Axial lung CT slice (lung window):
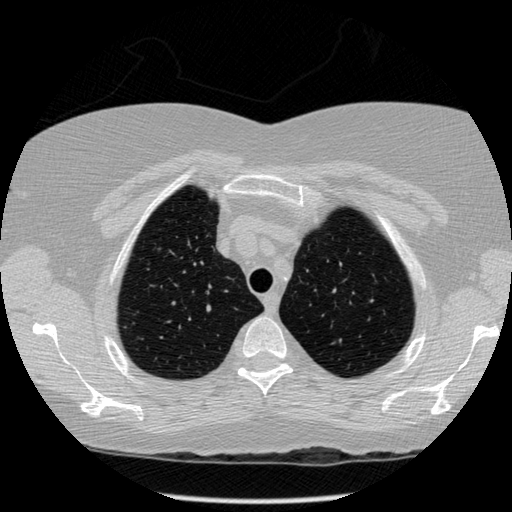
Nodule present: no